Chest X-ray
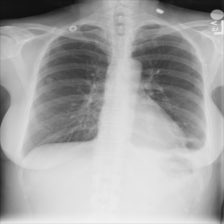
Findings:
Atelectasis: positive
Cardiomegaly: negative
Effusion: positive
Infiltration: negative
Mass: negative
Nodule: positive
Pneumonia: negative
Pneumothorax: negative
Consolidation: negative
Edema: negative
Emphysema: negative
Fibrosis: negative
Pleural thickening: negative
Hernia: negative